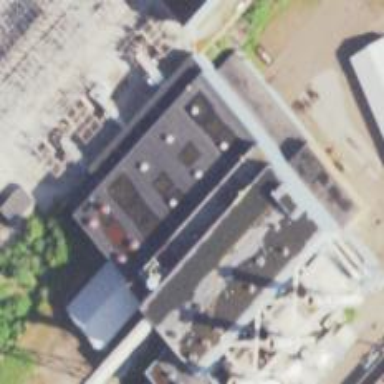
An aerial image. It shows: Generator powered by steam turbine.